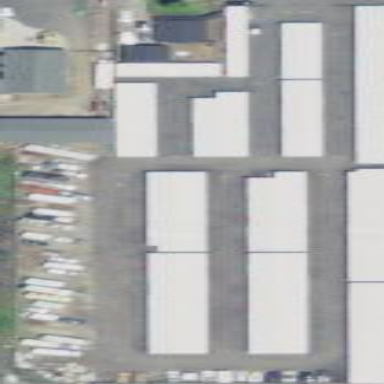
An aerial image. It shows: Storage rental shop.